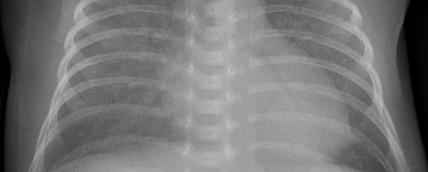
Diagnosis: PNEUMONIA